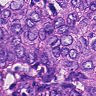
Metastatic tissue present: yes